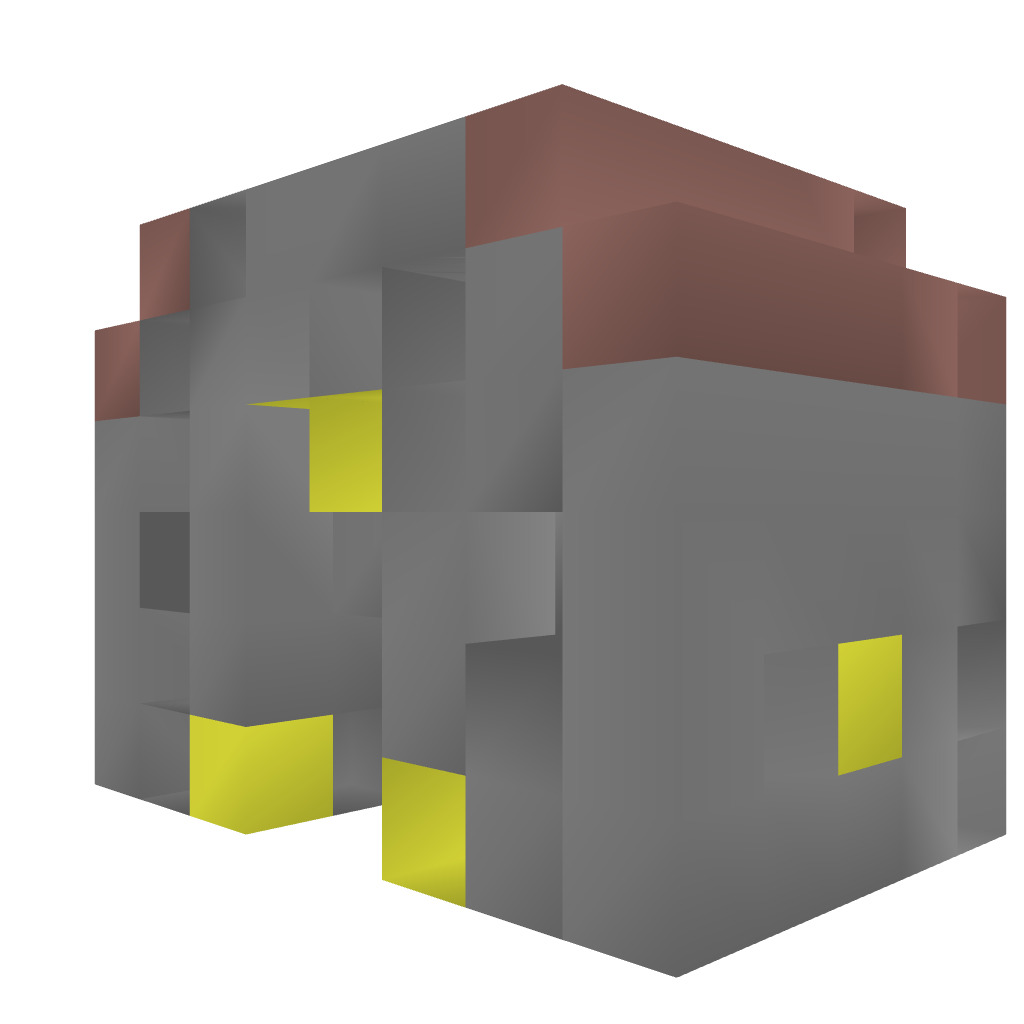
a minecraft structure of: Horse Door bad low quality